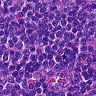
Metastatic tissue present: no